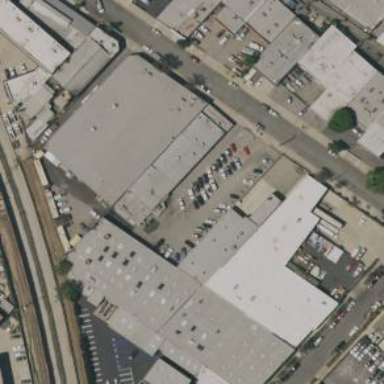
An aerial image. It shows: Industrial building.